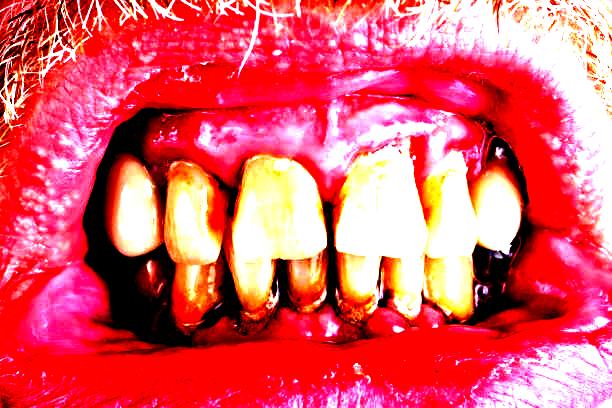
Condition: Calculus